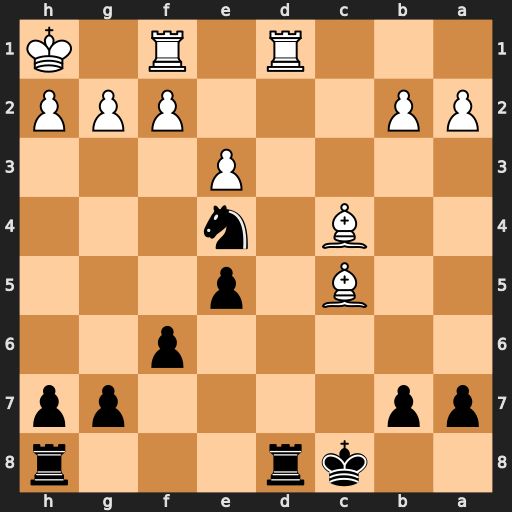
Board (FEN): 2kr3r/pp4pp/5p2/2B1p3/2B1n3/4P3/PP3PPP/3R1R1K
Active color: b
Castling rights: -
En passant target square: -
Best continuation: Rxd1 Rxd1 Nxf2+ Kg1 Nxd1